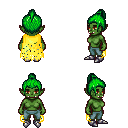
a pixel art fantasy rpg character, female body template, orc, green skin, yellow tattered cape, teal pants, green short topknot hairstyle, metal boots, four views (front, back, left, right), 2x2 character sprite sheet, small pixel art, hard edges, no anti-aliasing